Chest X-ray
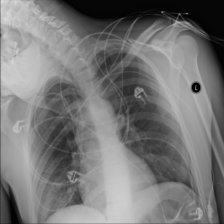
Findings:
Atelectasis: negative
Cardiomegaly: negative
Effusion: negative
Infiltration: negative
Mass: negative
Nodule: negative
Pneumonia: negative
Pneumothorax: negative
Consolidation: negative
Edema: negative
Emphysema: negative
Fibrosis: negative
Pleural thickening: negative
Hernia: negative